Interaction volume radius: 5 \u00c5
Interaction volume height: 10 \u00c5
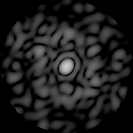
Disorder parameter: 0.8149